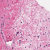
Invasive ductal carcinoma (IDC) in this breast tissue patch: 0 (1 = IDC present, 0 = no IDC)